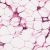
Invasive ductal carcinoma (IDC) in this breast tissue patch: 0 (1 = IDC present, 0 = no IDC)